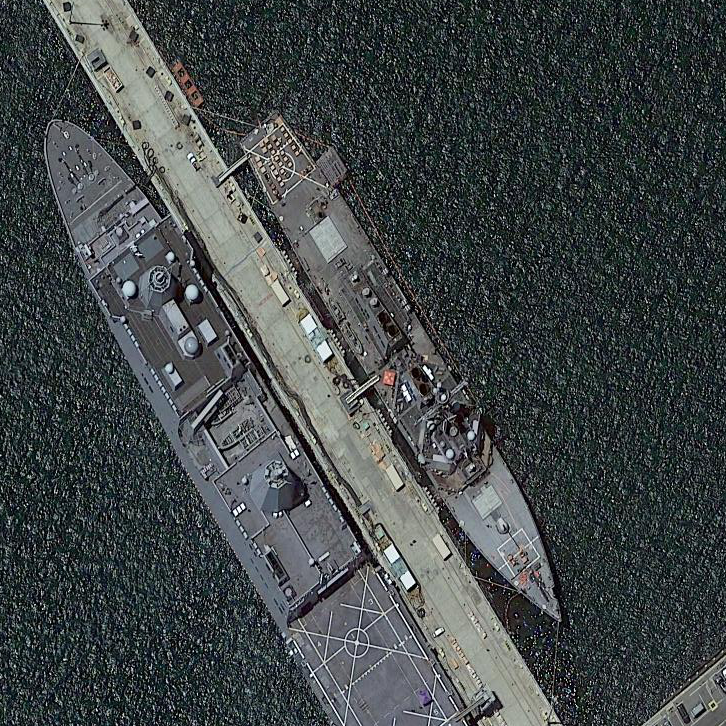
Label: destroyer